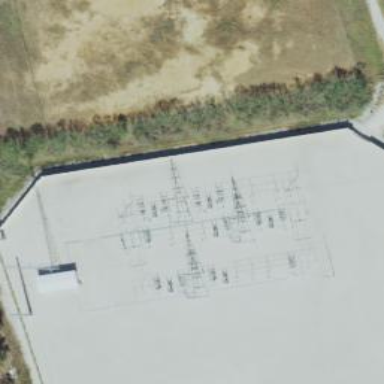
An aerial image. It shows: Switch used for power control.